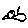
Label: bird